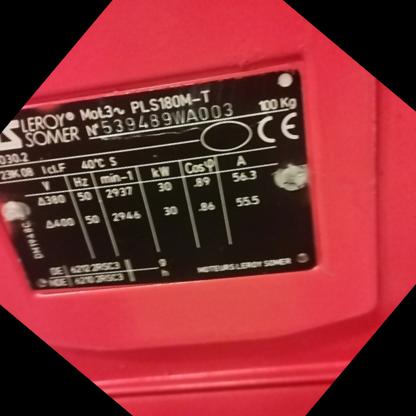
Klasa: tabliczka-znamionowa